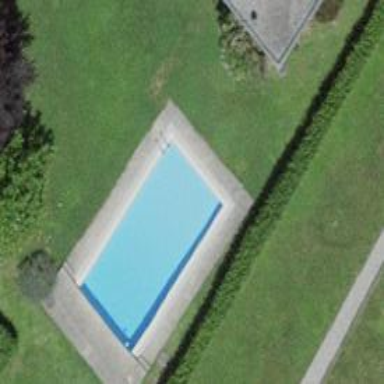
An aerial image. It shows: Swimming pool located in leisure land.